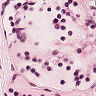
Metastatic tissue present: no